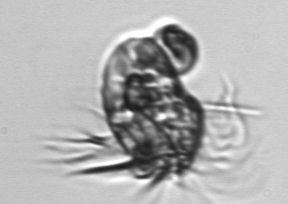
Label: Strombidium_morphotype1